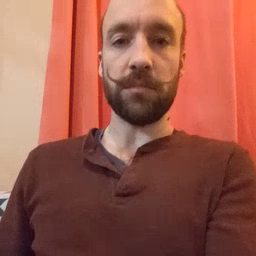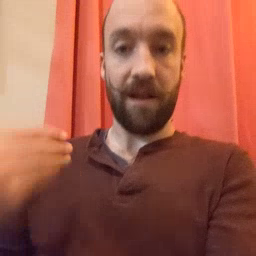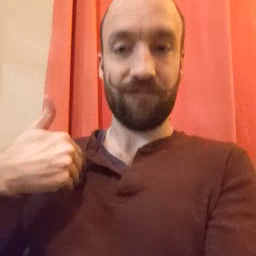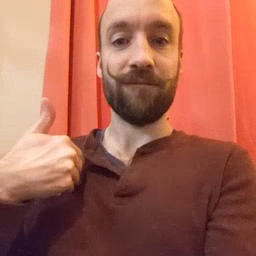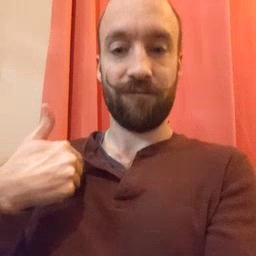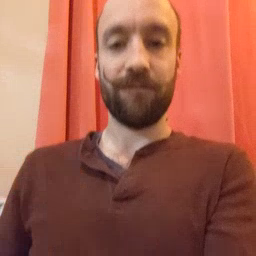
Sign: have